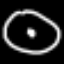
Label: clock